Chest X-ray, AP view. Patient: 58 years old, sex M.
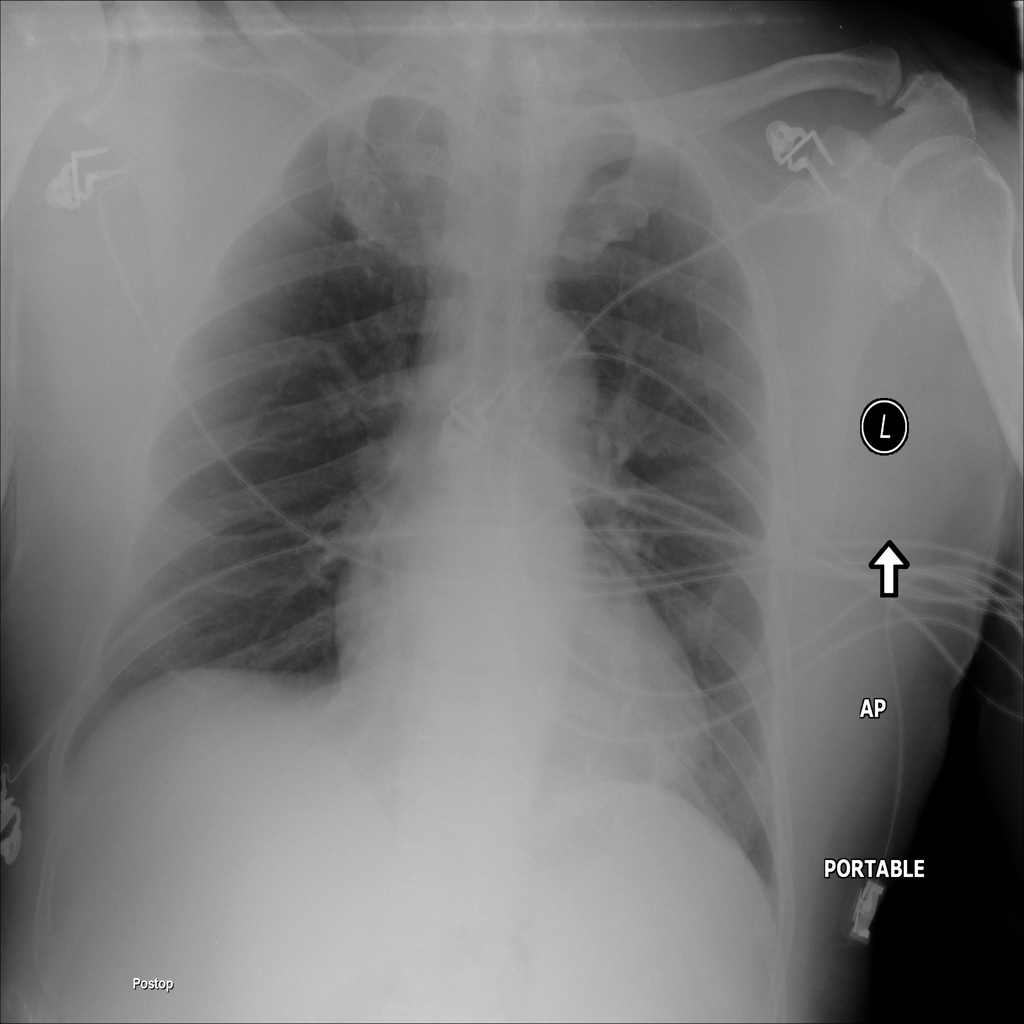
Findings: Atelectasis